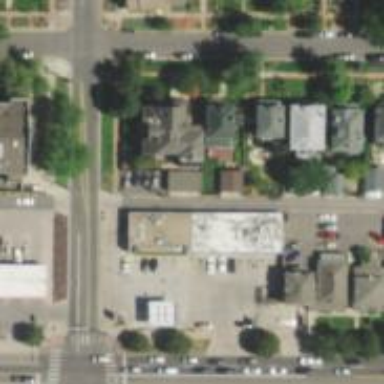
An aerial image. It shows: Convenience shop.